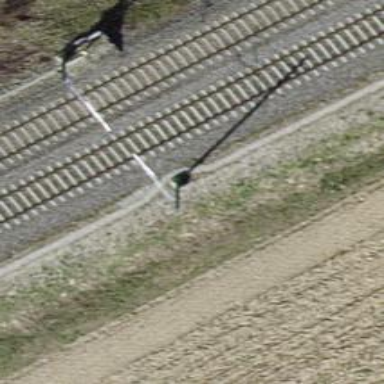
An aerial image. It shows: Catenary mast for power lines.